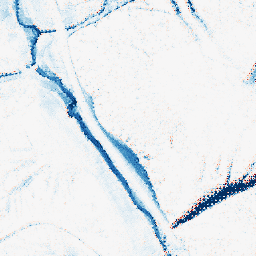
Category: morphological
Decomposition family: morphological_ellipse
Decomposition parameters: operation: closing
width: 20
height: 30
Upsampling method: regularized
Upsampling parameters: scale: 2
lambda_reg: 0.1
Upsampling scale: 2